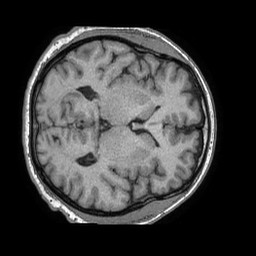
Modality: T1w
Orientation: axial
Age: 52
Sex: male
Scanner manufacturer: philips
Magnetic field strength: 1.5 T
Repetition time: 0.007597 s
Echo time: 0.003476 s